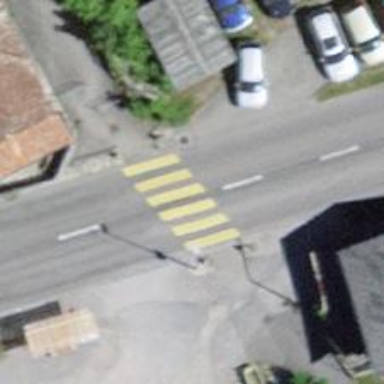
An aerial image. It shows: Uncontrolled zebra crossing on the road.